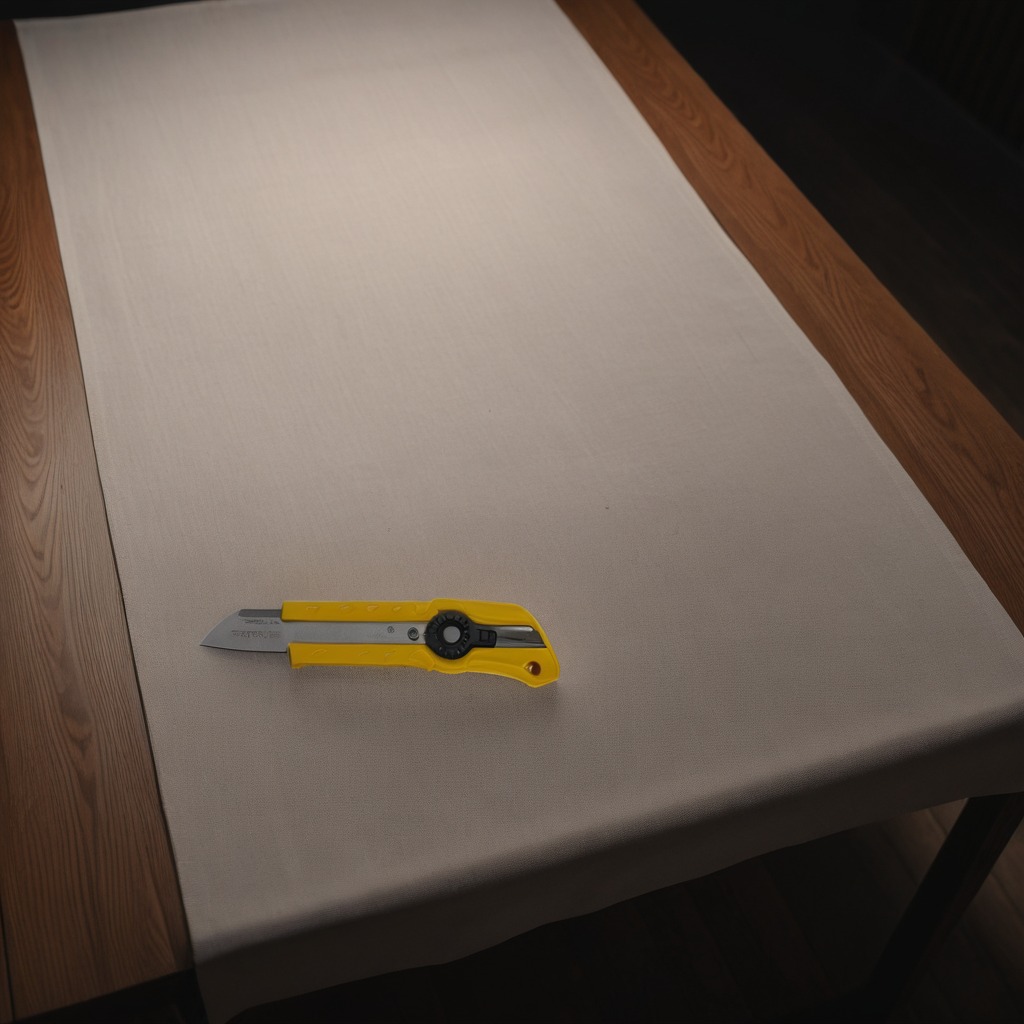
A utility knife lying on a wooden table inside a workshop at night dim ambient light soft shadows worn but beneath the cloth